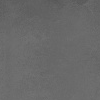
Atmospheric dust classification: dusty